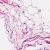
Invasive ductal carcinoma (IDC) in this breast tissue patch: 0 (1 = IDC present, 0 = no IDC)